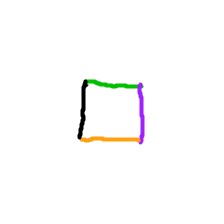
Shape: square